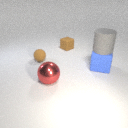
small brown rubber sphere behind large red metal sphere